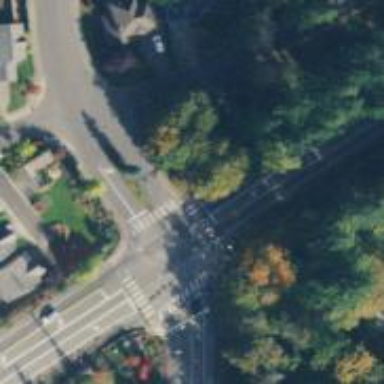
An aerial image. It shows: Traffic island located on footway.